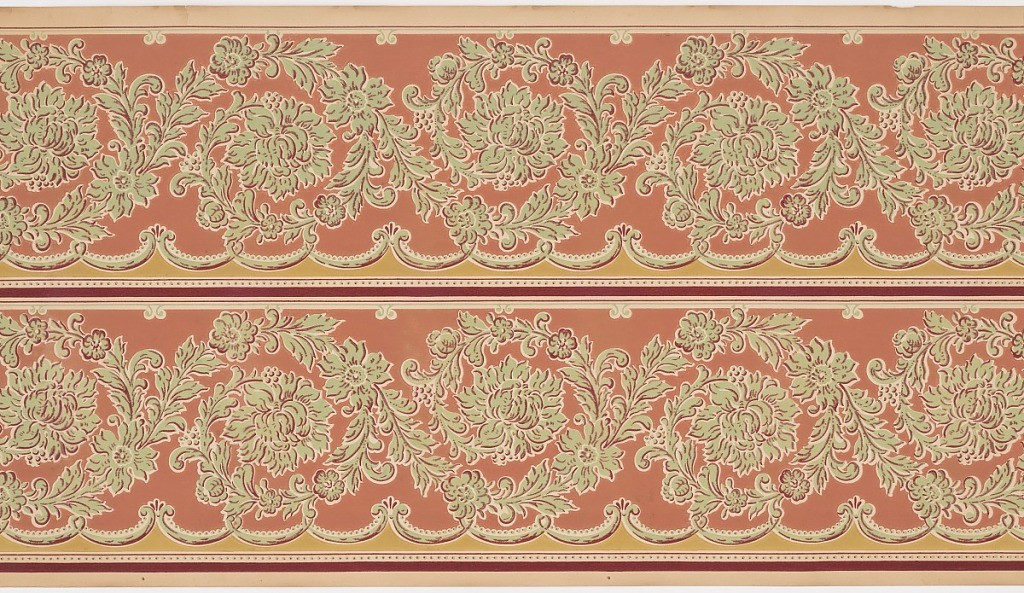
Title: Border
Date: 1905–1915
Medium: Machine-printed paper
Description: On brick-colored ground, gray-green spirals of leafy rinceaux with large blossom at center; scalloped border filled in orange-brown.